Question: In Oracle PL/SQL ,why I couldn't name the block using relevant sympols?
Am using PL/SQL Developer.Thanks in Advance.
I tried to type below code but after x number := 10 Exception comes.I couldn't type further.
'''
<<outer_block>>
declare
x number := 10;
begin
dbms_output.put_line('x is ' || x);
end;
'''
'''
SQL> <<block1>>
2 declare
3 x number := 10;
'''
'''
<<block1>>
declare
x number := 10
ORA-06550: line 5, column 0:
PLS-00103: Encountered the symbol "end-of-file" when expecting one of the following:
* & = - + ; < / > at in is mod remainder not rem
<an exponent (**)> <> or != or ~= >= <= <> and or like LIKE2_
LIKE4_ LIKEC_ between || multiset member SUBMULTISET_
'''

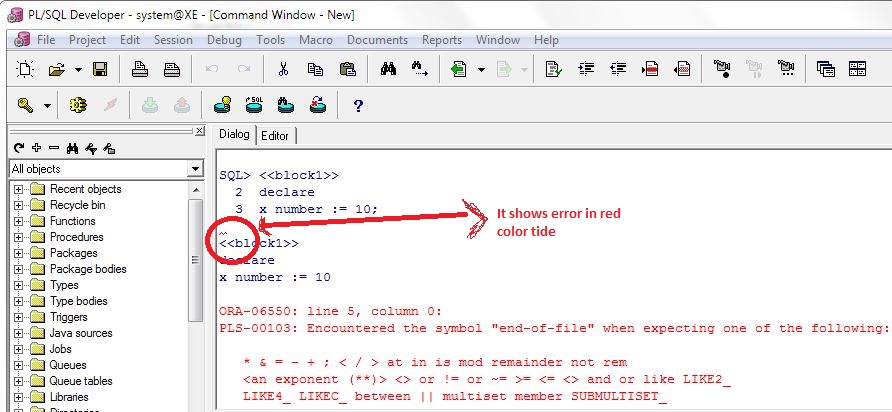
Answer: It's a bug in PL/SQL Developer. I'm a huge fan of PL/SQL Developer but the whole idea of the Command Window is wrong. The entire feature is a bug. Use the command line SQL*Plus instead.
Thousands of tools connect to Oracle. They all work slightly differently and have different bugs. For ad hoc development it doesn't matter very much, each developer can use the tool they are comfortable with. SQL*Plus is pretty lousy for developing.
But when it comes to troubleshooting and deployments we need a tool that will always work the same way, on all platforms. That tool is SQL*Plus.
Simulating SQL*Plus is a horrible idea. Unless it can be done 100% accurately it ruins the main benefit of using SQL*Plus - consistency. Always use the real SQL*Plus, not an imitation.
---
As others have pointed out, this is not the correct way to use labels. However, the syntax is still technically valid and will run in SQL*Plus and some other environments without error.